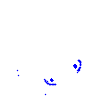
Particle: kaon